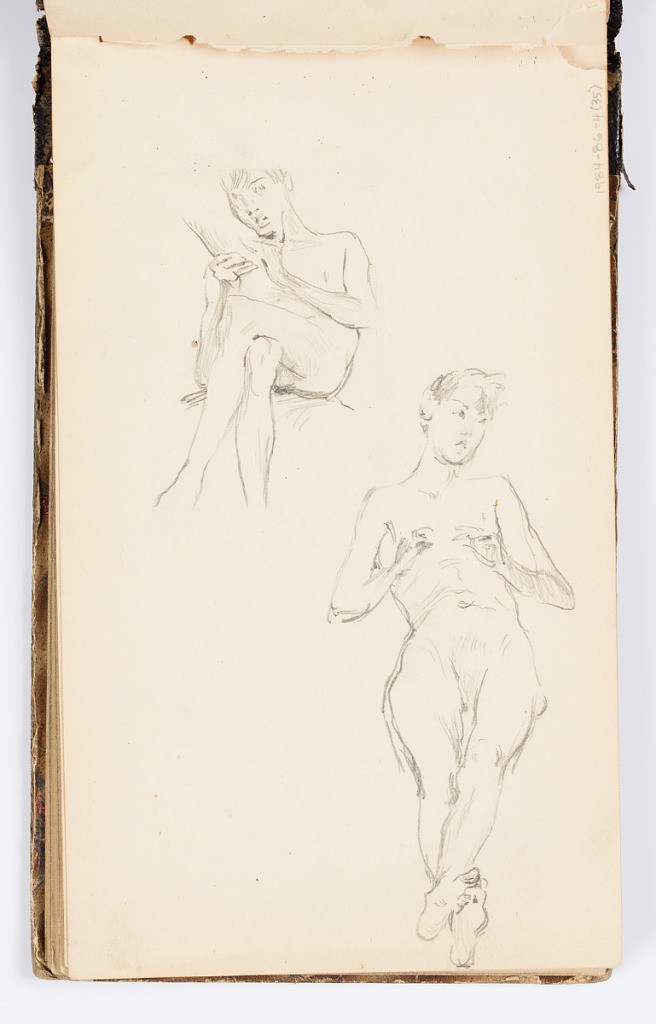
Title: Sketchbook Page
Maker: Kenyon Cox, American, 1856–1919
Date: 1875
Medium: Graphite on paper
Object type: Sketchbook folio
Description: Sketches of two figures, one seated and the other reclining. The seated figure holds an object, possibly a sketchbook.